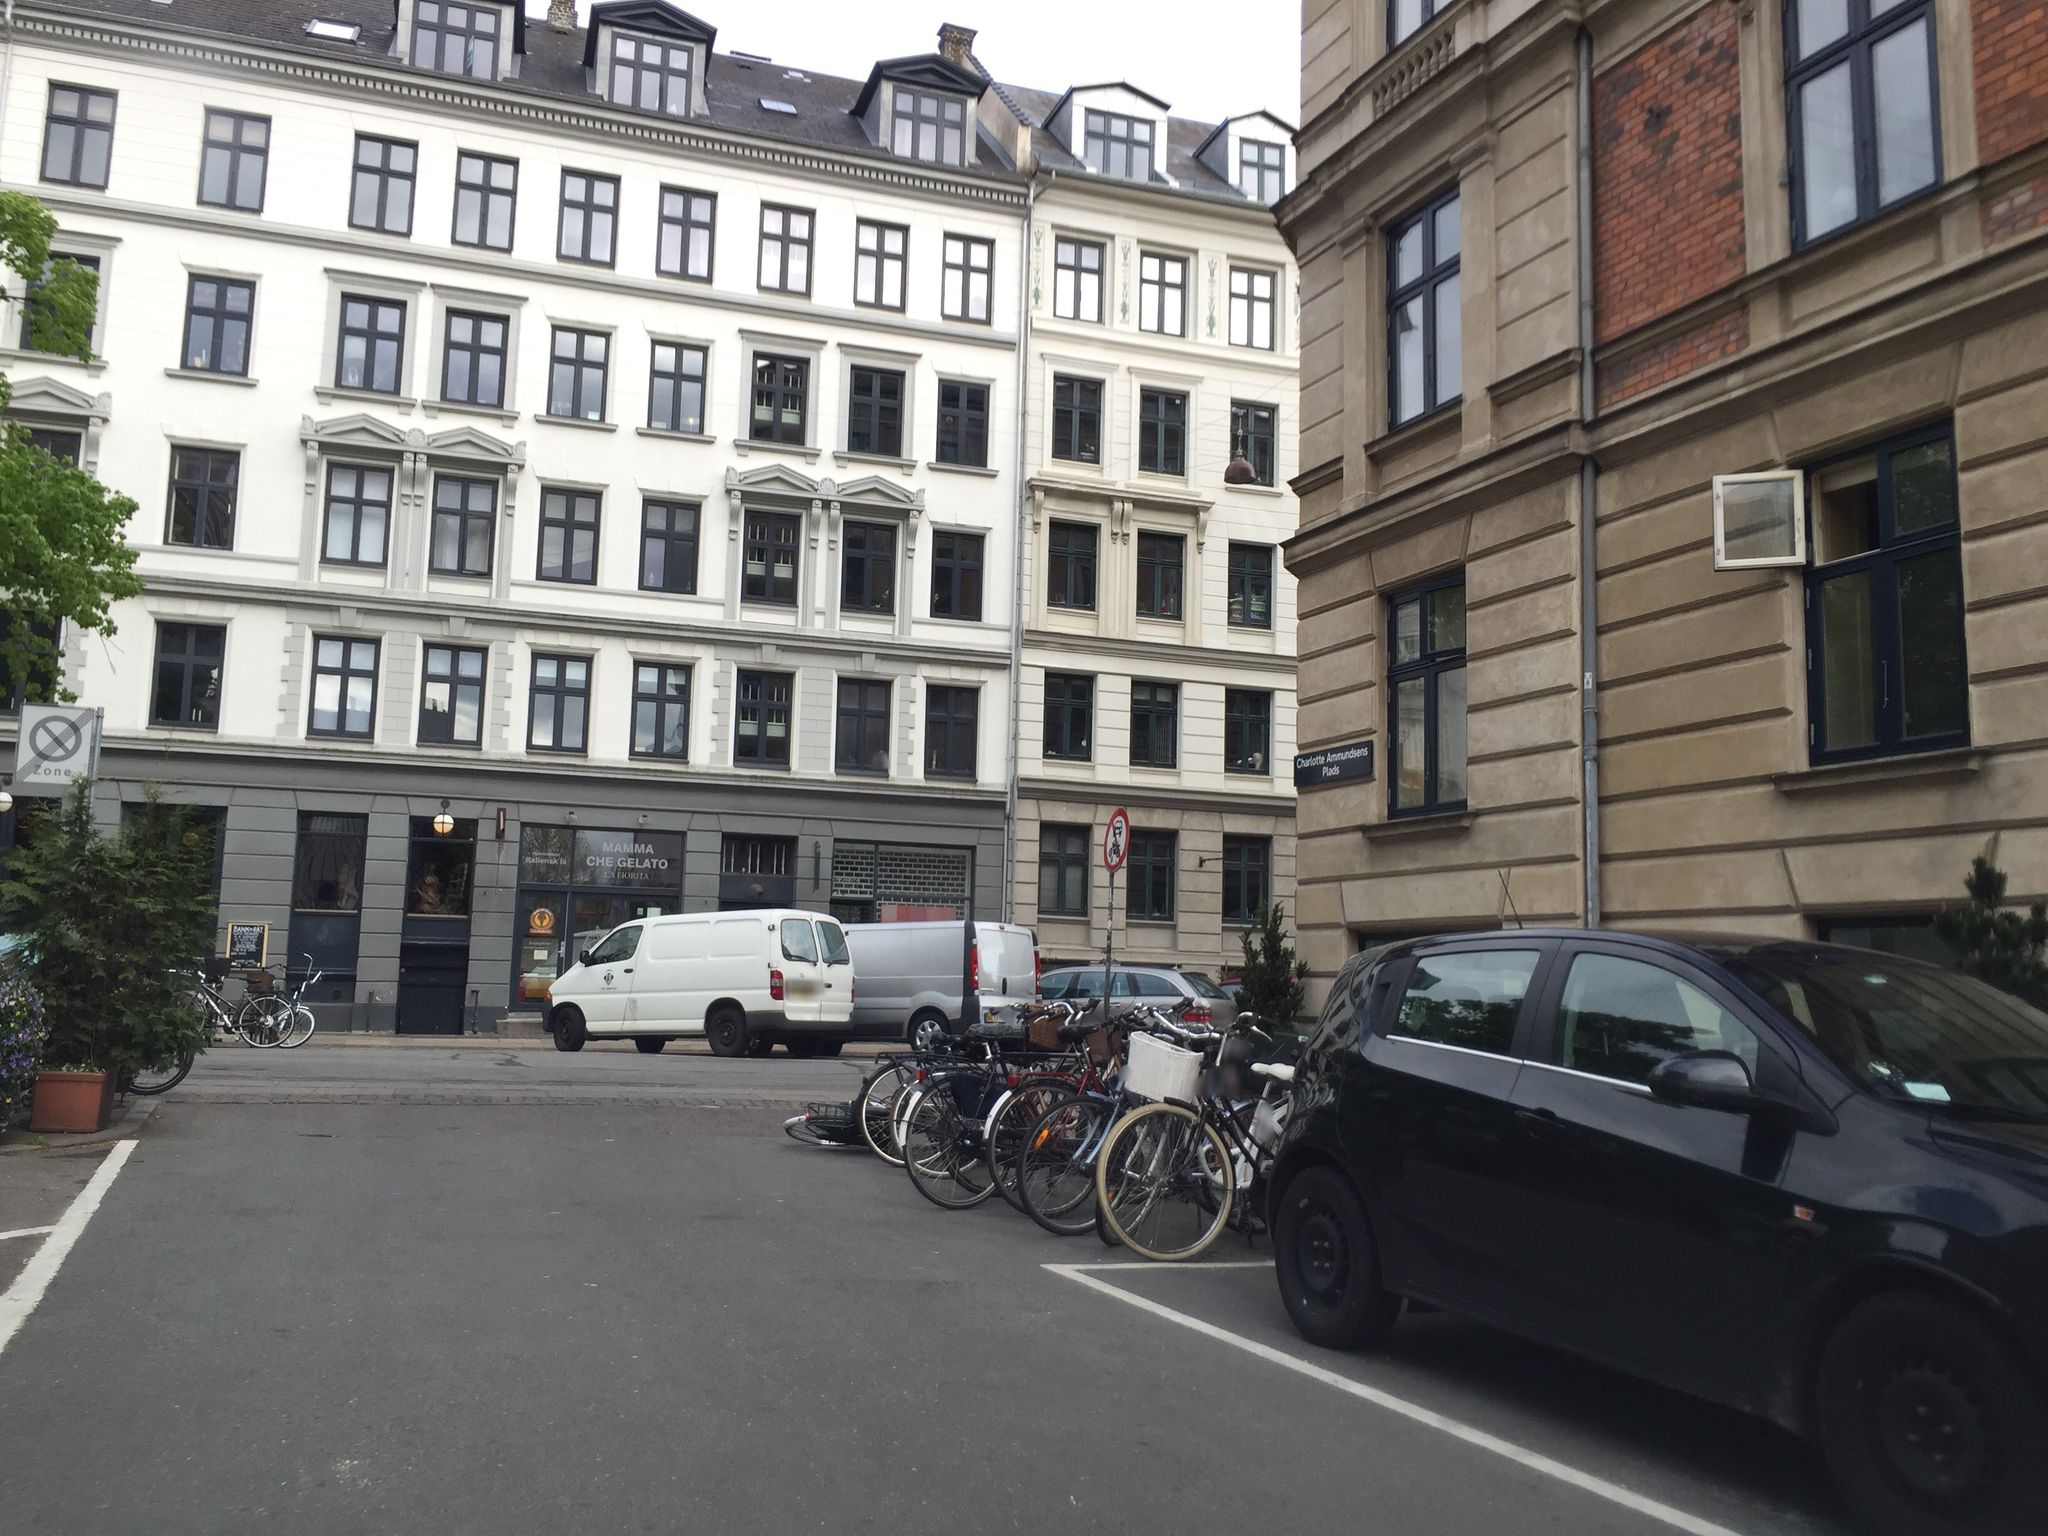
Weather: cloudy
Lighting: day
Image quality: good
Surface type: walking surface
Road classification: service, footway, residential
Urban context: urban centre
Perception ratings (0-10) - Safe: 4.75, Lively: 6.66, Beautiful: 7.89, Boring: 2.81, Depressing: 1.56, Wealthy: 9.58